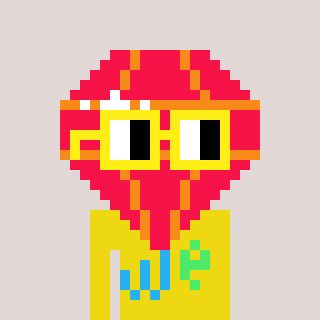
a pixel art character with square yellow glasses, a red diamond-shaped head and a yellow-colored body on a warm background